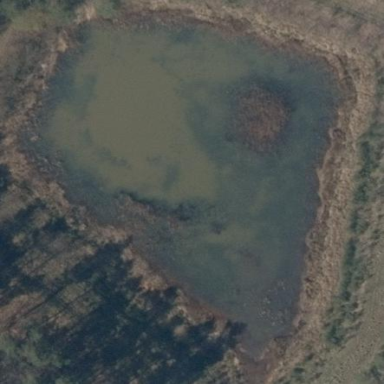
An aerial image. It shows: Peaceful pond surrounded by nature.